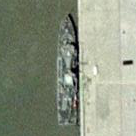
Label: destroyer